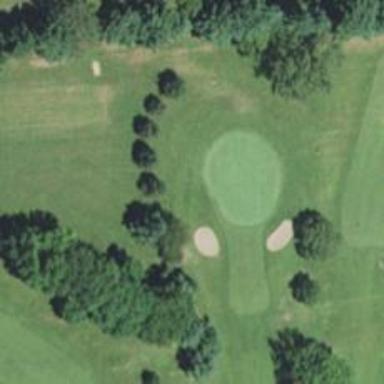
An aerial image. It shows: View of golf hole.